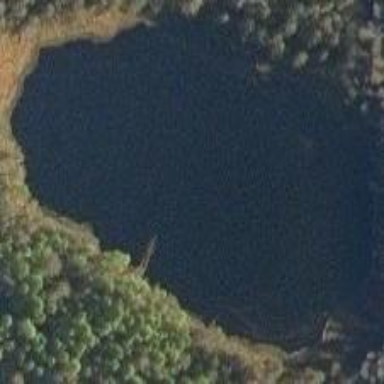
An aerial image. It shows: Beautiful lake surrounded by nature.